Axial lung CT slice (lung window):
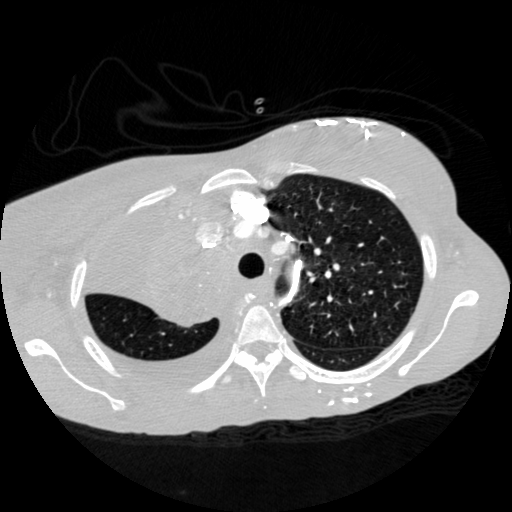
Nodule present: no